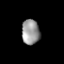
Tissue: lung
Cell type: T cells
Senescence score: 0.2317
Nuclear area (px): 441
Mean DAPI intensity: 151.12